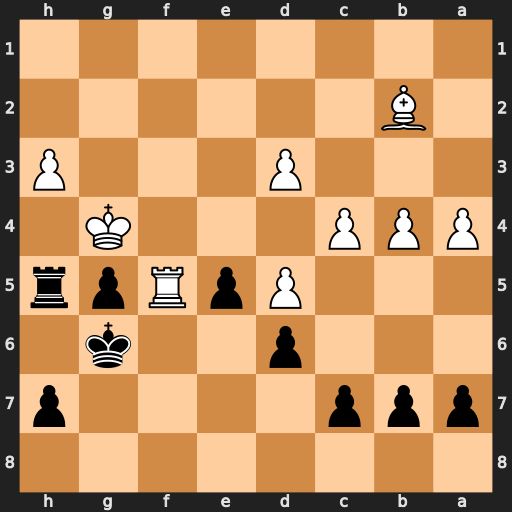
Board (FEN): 8/ppp4p/3p2k1/3PpRpr/PPP3K1/3P3P/1B6/8
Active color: b
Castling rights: -
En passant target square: -
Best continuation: Rh4+ Kg3 Kxf5